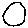
Label: circle